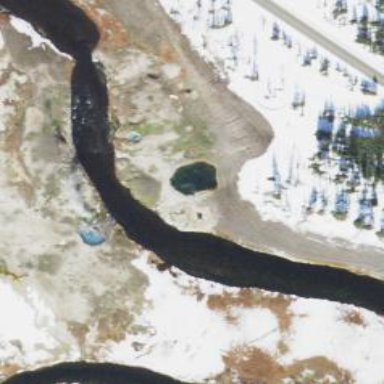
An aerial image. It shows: Geyser in its natural environment.